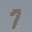
Label: 7